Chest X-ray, AP view. Patient: 59 years old, sex F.
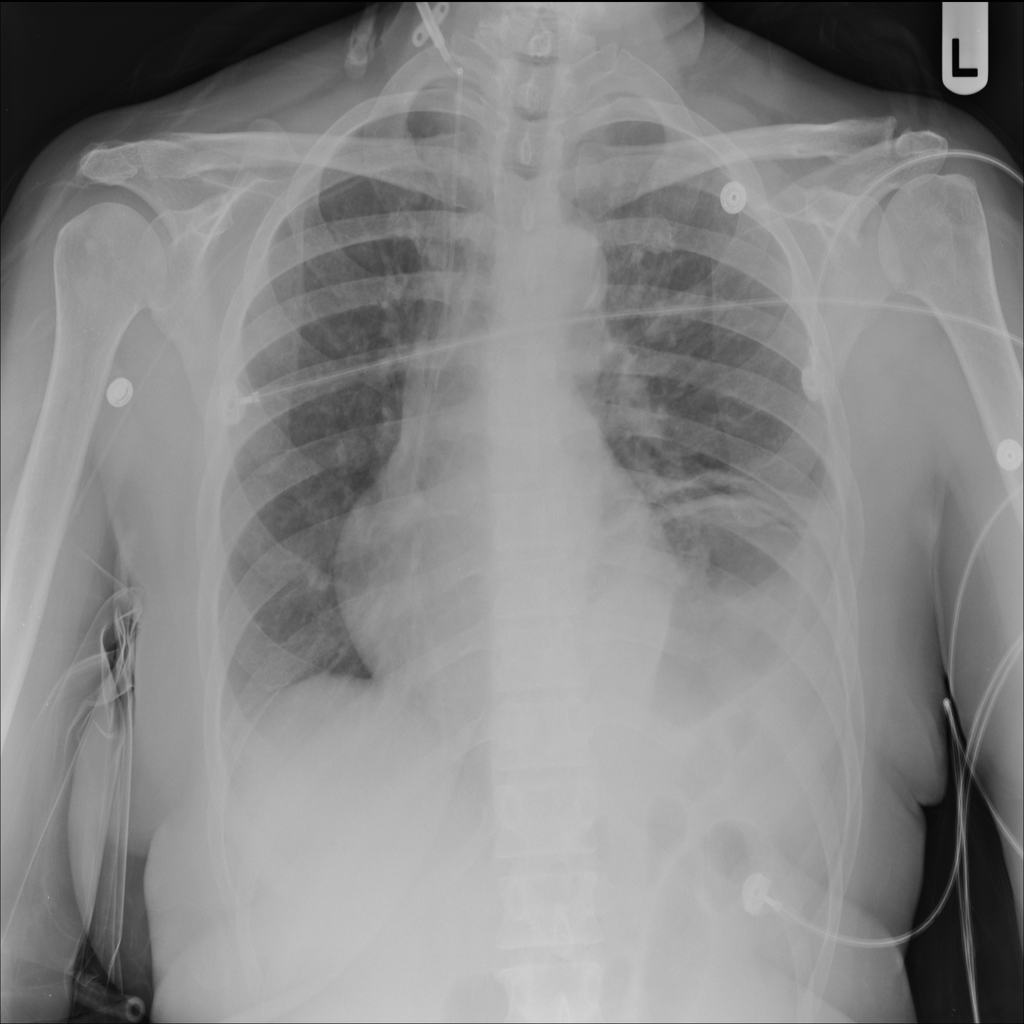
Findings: Atelectasis